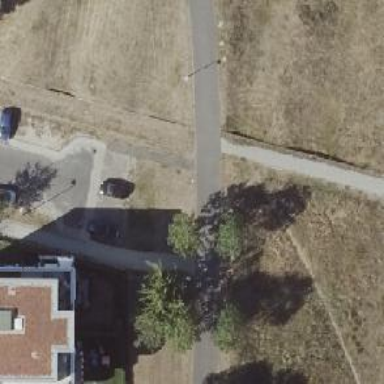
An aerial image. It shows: Compacted footway.